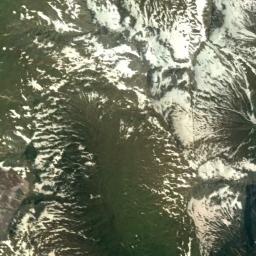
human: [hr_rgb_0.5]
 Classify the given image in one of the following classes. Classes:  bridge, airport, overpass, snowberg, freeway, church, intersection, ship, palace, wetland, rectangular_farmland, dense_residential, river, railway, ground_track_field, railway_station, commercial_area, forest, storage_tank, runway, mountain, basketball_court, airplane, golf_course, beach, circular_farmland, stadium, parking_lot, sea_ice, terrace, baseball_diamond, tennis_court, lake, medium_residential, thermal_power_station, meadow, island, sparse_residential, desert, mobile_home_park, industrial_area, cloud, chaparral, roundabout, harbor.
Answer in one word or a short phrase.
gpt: snowberg